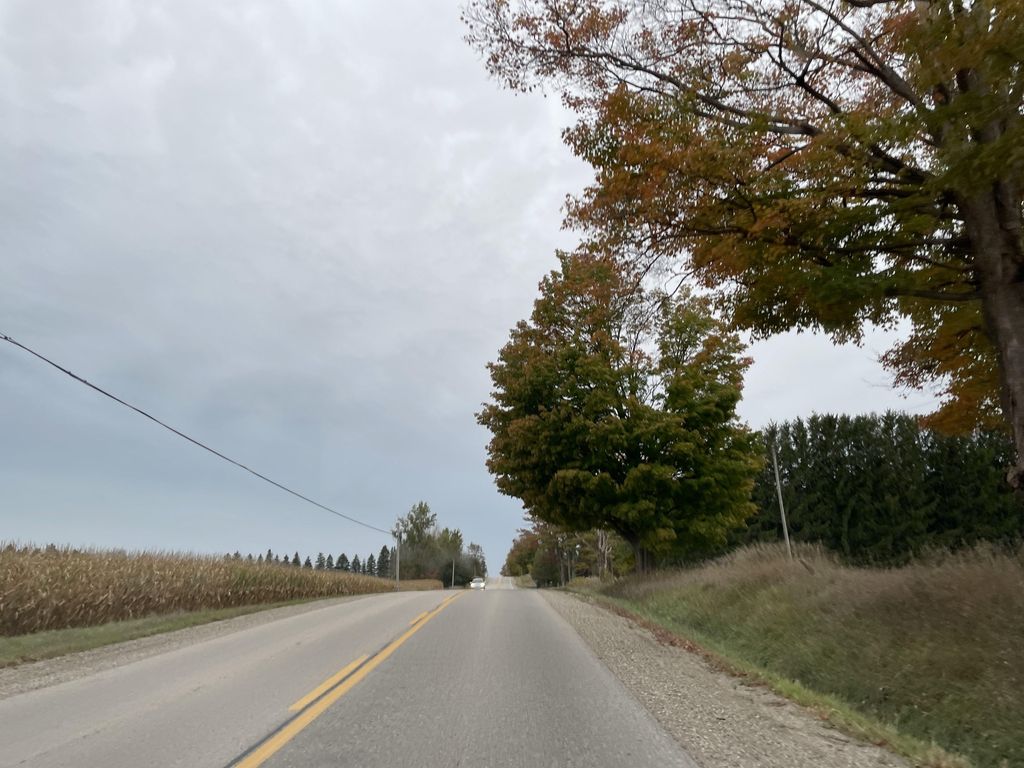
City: kitchener-waterloo